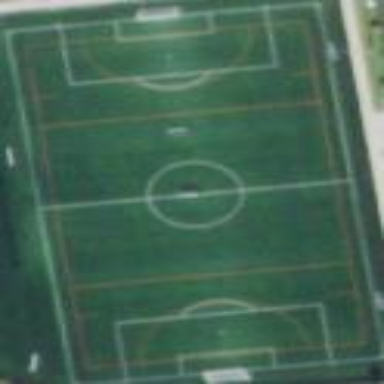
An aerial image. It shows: Soccer pitch designated for leisure and sports activities.